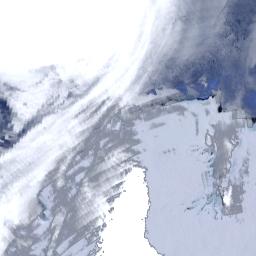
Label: cloud